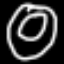
Label: donut